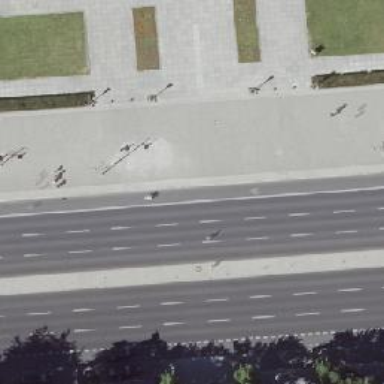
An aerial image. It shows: Unmarked crossing on the road.